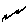
Label: zigzag